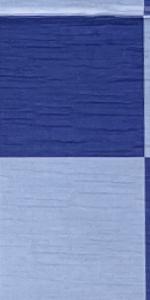
Label: Empty